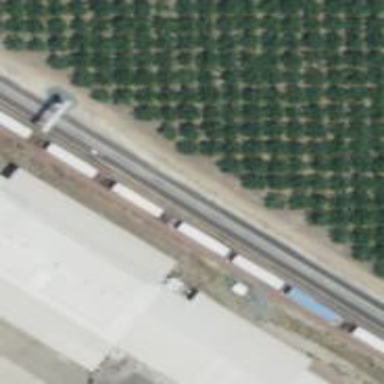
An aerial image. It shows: Railway siding with rails.